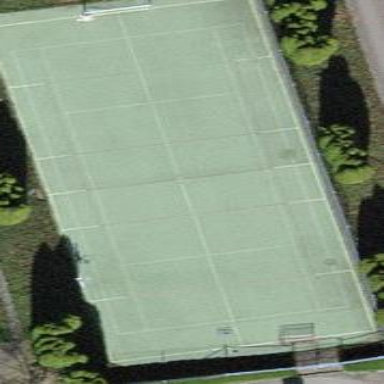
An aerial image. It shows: Tennis court on pitch designated for leisure land.